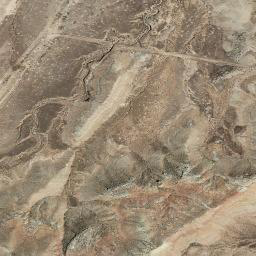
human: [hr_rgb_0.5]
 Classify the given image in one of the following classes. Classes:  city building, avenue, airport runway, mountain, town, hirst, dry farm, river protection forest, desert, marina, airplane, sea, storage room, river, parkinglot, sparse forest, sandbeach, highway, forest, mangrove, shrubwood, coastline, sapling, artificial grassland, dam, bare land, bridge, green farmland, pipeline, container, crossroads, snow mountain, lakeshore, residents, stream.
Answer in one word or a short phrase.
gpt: mountain